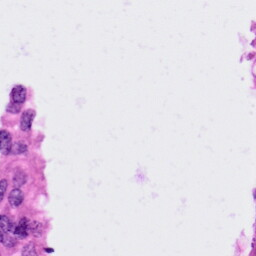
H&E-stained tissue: Colon